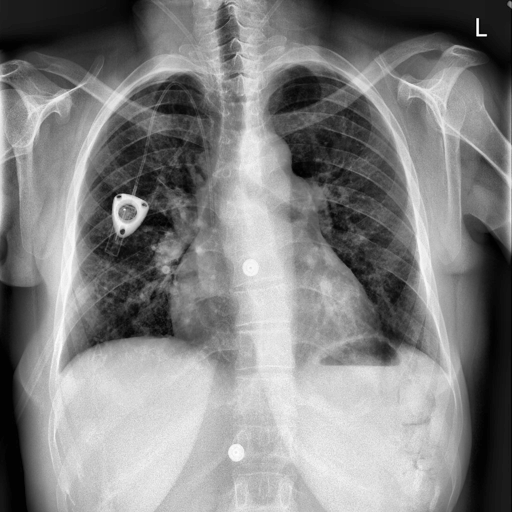
Finding: NORMAL